【题型】解答题　【知识点】平面几何　【难度】easy
如图，已知 $\triangle ABC \sim \triangle ACD$。

(1) 若 $CD$ 平分 $\angle ACB$，$\angle ACD = 35^\circ$，求 $\angle ADC$ 的度数；

(2) 若 $AD = 3$，$BD = 5$，求 $AC$ 的长。
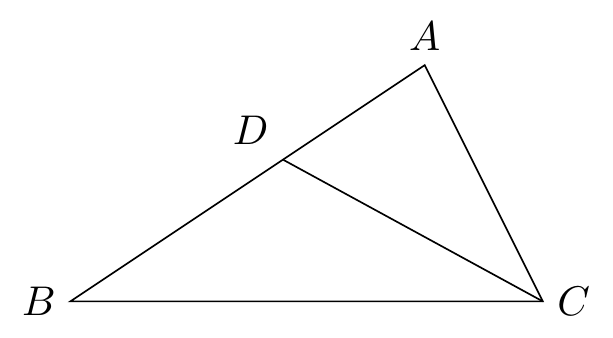
【解答】
(1) 解：$\because \triangle ABC \sim \triangle ACD$，

$\therefore \angle B = \angle ACD = 35^\circ$。

又 $\because CD$ 平分 $\angle ACB$，

$\therefore \angle BCD = \angle ACD = 35^\circ$。

$\therefore \angle ADC = \angle B + \angle BCD = 70^\circ$。

(2) 解：$\because \triangle ABC \sim \triangle ACD$，

$\therefore \frac{AC}{AB} = \frac{AD}{AC}$，

$\therefore \frac{AC}{AD + DB} = \frac{AD}{AC}$，

$\therefore \frac{AC}{3 + 5} = \frac{3}{AC}$，解得：$AC = 2\sqrt{6}$。